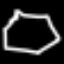
Label: octagon